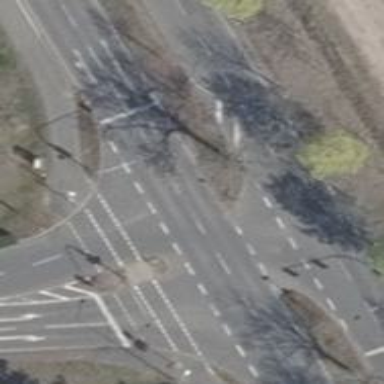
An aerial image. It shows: Road with traffic signals.